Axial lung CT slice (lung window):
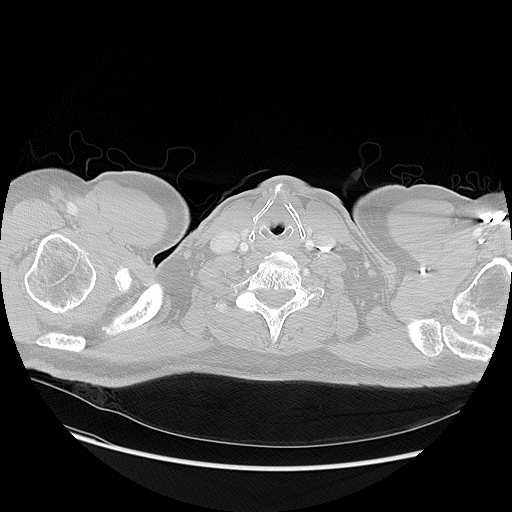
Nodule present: no